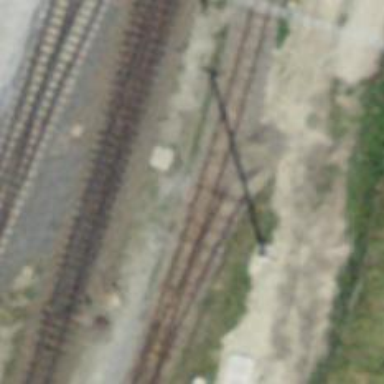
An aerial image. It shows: Narrow-gauge railway siding with 1 track. The railway line is electrified with contact line.